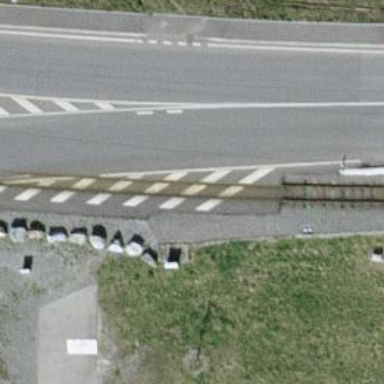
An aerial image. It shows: Block barrier.